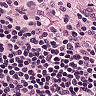
Metastatic tissue present: yes